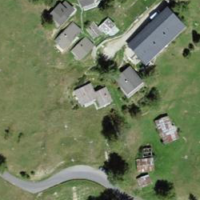
EUNIS habitat code: 23
Species observed at this site:
Phyteuma orbiculare